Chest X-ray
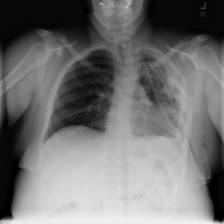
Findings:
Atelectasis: negative
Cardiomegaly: negative
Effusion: positive
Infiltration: negative
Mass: negative
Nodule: negative
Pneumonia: negative
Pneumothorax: negative
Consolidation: negative
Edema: negative
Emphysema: negative
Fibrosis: negative
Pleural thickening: positive
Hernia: negative